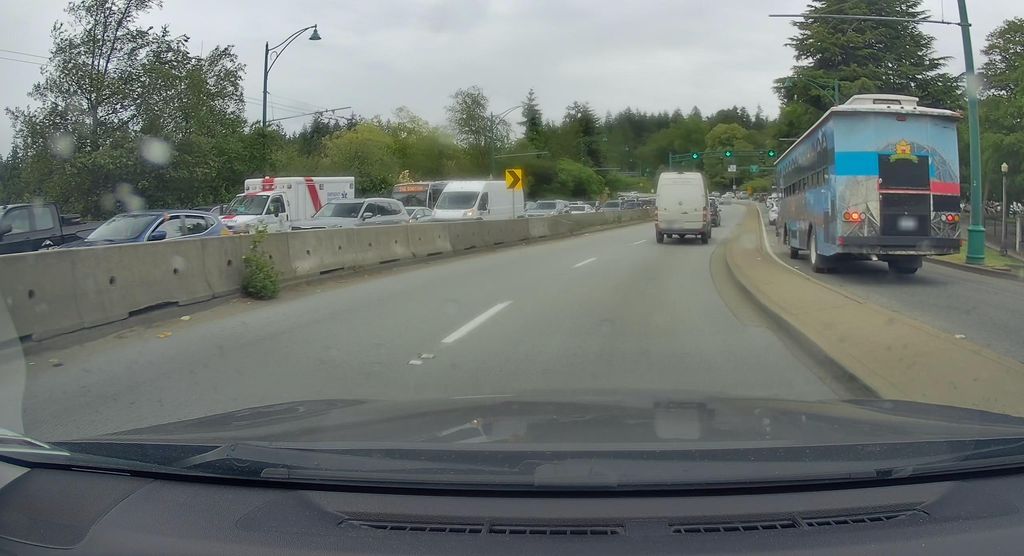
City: vancouver